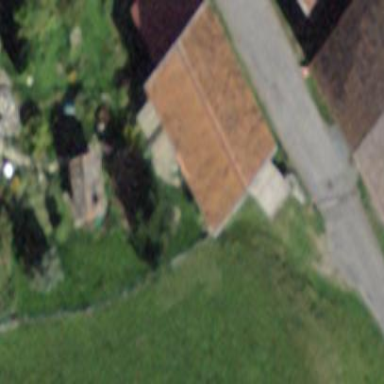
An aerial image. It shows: Simple and straightforward house.